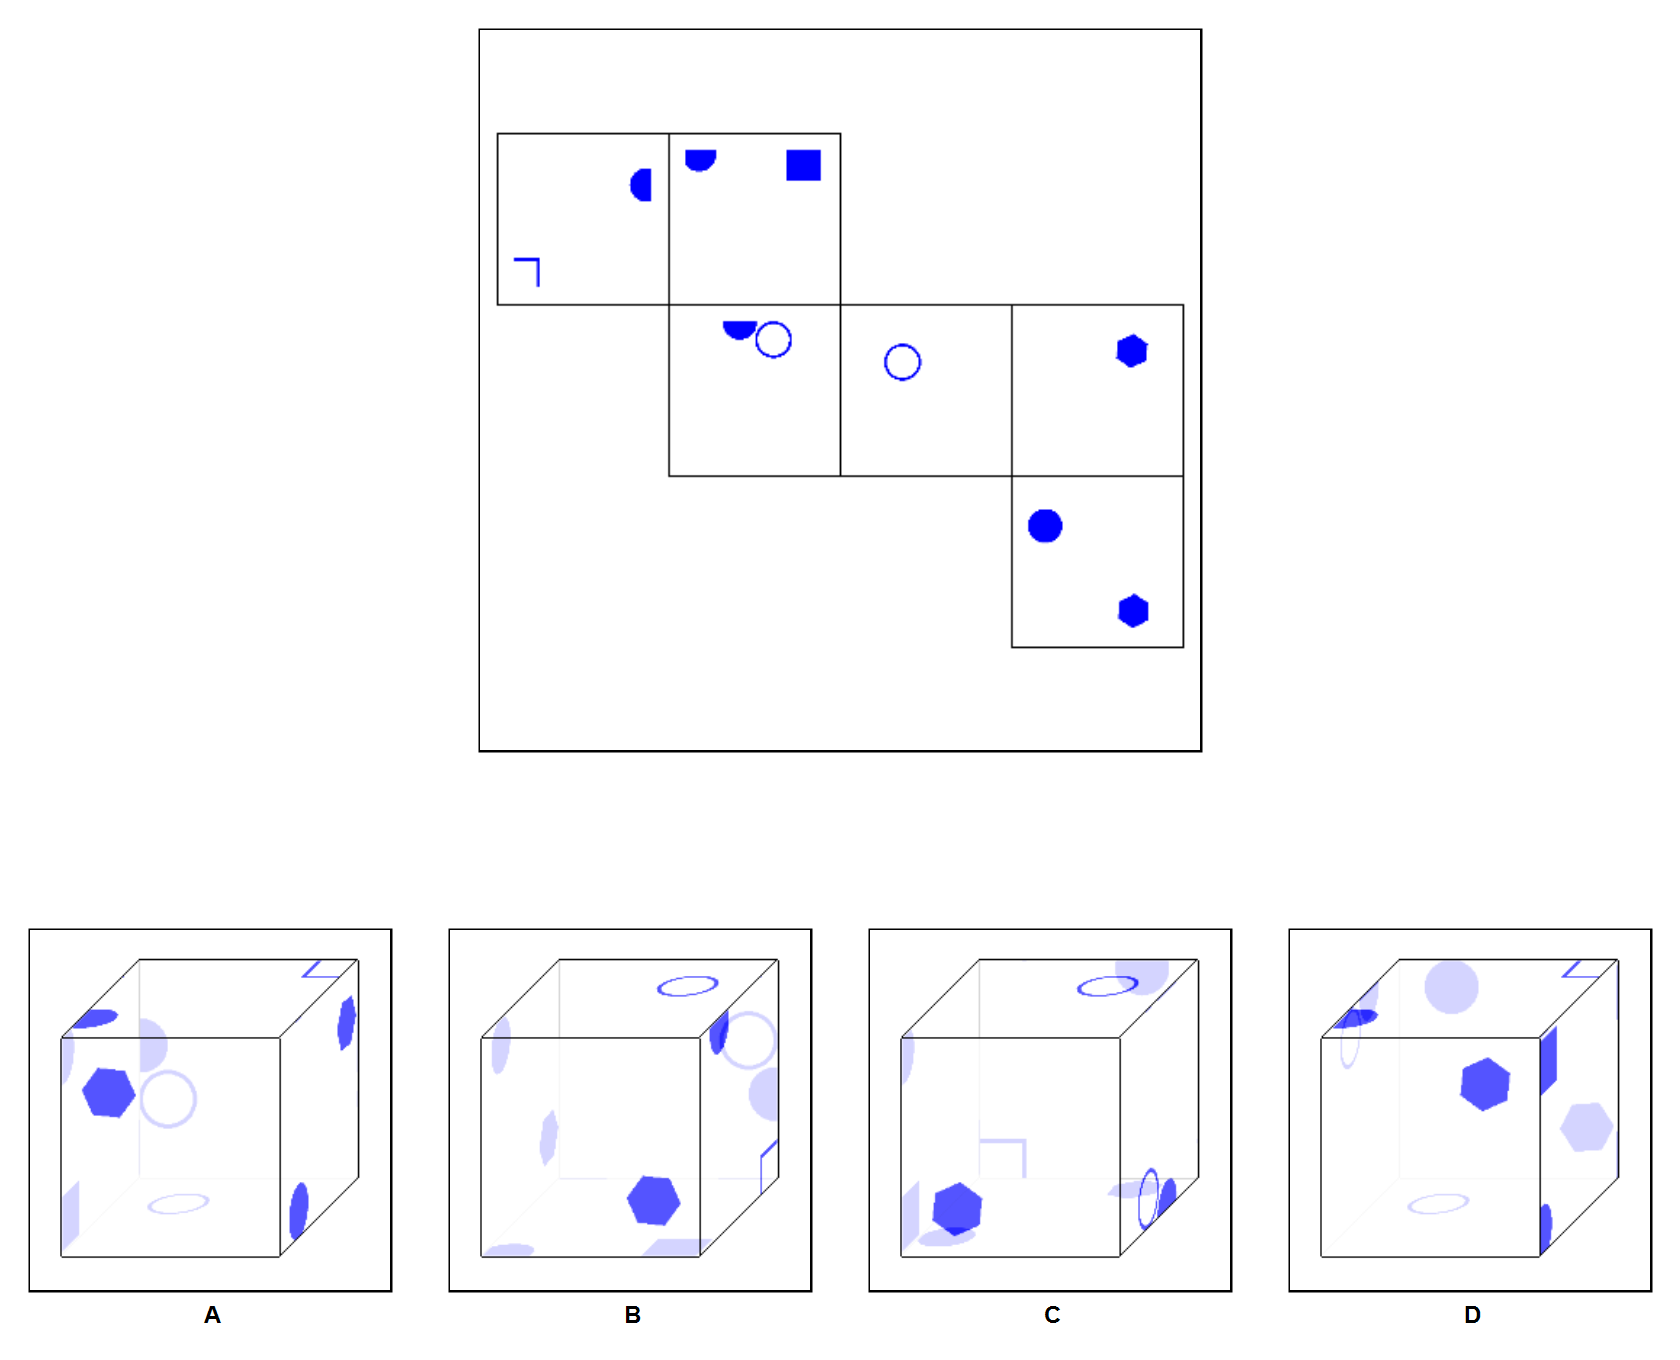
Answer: A